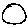
Label: circle